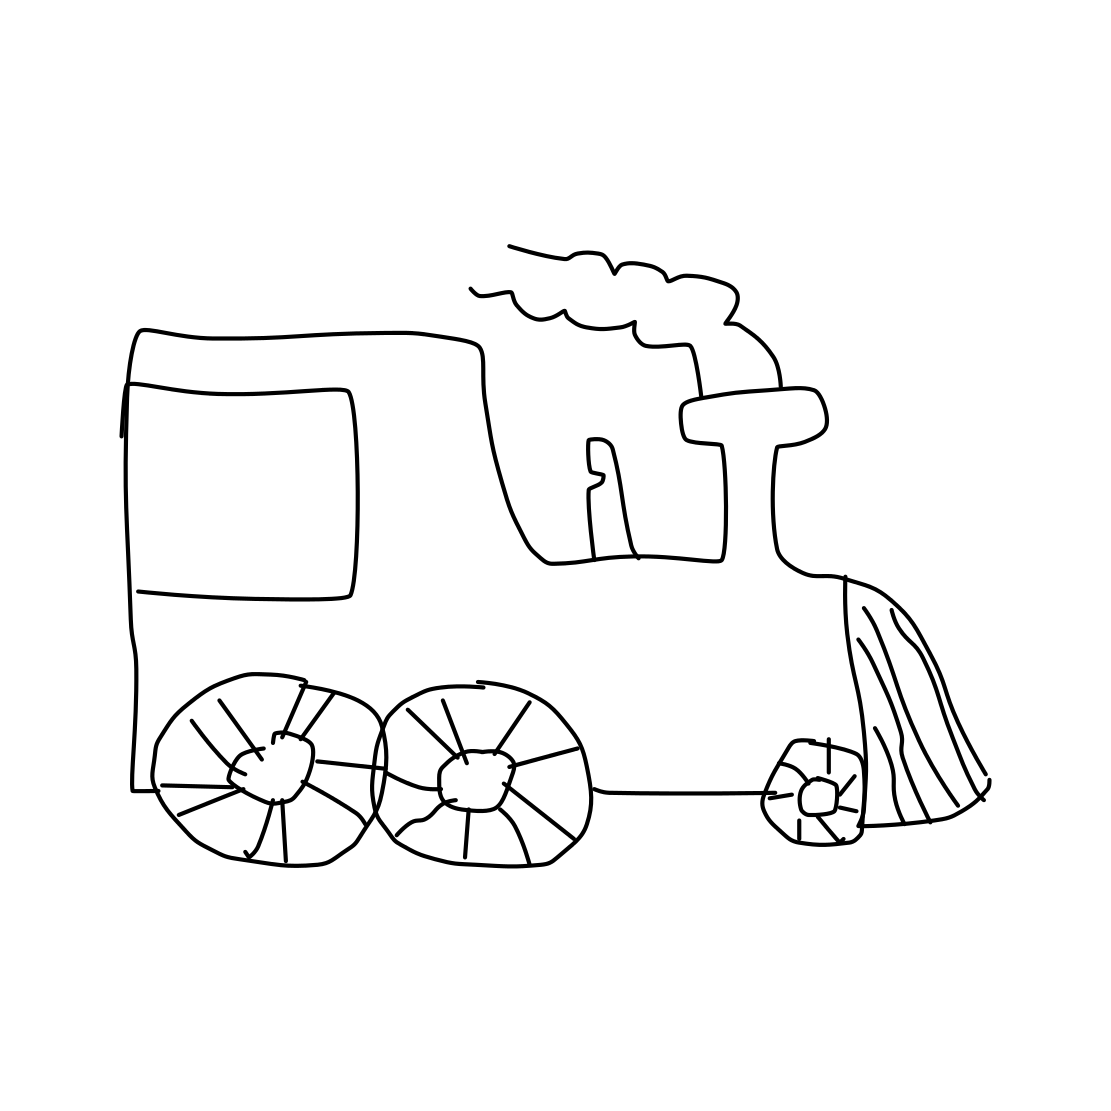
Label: train